Question: My css code is
'''
#footer .right {
font-weight: bold;
color: #ffffff;
margin: 0px auto;
padding: 10px 0px 0px;
float: right;
}
'''
and the text is
'''
<p class="right">Copyright &copy; 2012 SiteName. All Rights Reserved.<br />
Powered By ScriptName</p>
'''
I need to set :
text font size (12px) for "Copyright ©️ 2012 SiteName. All Rights Reserved."
and text font size (11px) for "Powered By ScriptName"
It should be exactly look like that

How i can do that please ?
Thanks everyone for your useful help :)
My Regards
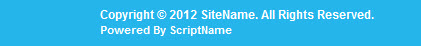
Answer: HTML:
'''
<p class="right">Copyright &copy; 2012 SiteName. All Rights Reserved.<br />
<span>Powered By ScriptName</span></p>
'''
CSS:
'''
#footer .right {
...
font-size: 12px;
}
#footer .right span {
font-size: 11px;
}
'''
Example: <URL>